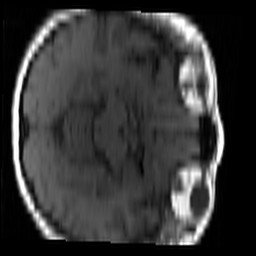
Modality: T1w
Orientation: axial
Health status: ill
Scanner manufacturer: siemens
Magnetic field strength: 1.5 T
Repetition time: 0.4 s
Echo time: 0.014 s